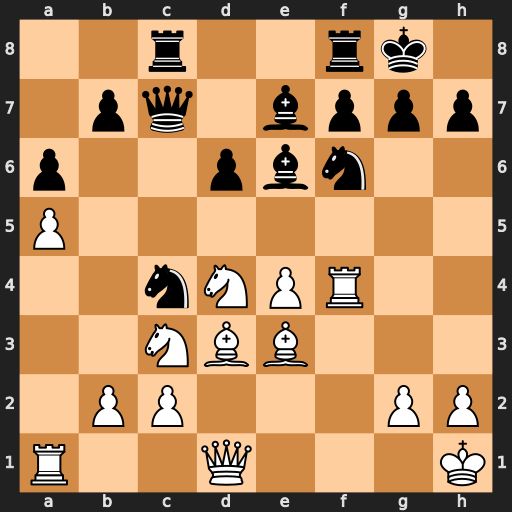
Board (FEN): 2r2rk1/1pq1bppp/p2pbn2/P7/2nNPR2/2NBB3/1PP3PP/R2Q3K
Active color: w
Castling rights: -
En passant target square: -
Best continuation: Nxe6 fxe6 Bxc4 Qxc4 e5 Qc6 exf6